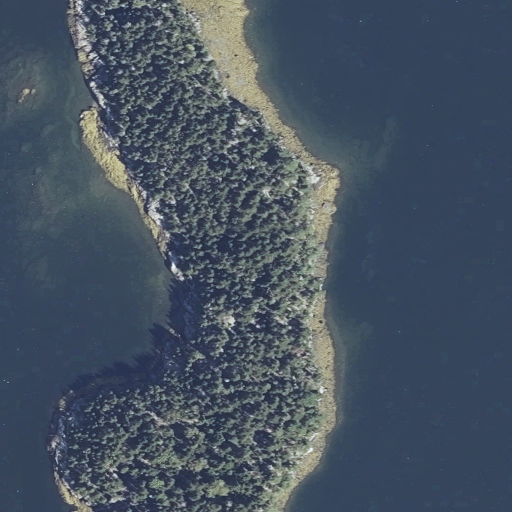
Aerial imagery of island in Maine named Black Island containing open water, evergreen forest, herbaceous wetlands, woody wetlands, grassland, and barren land